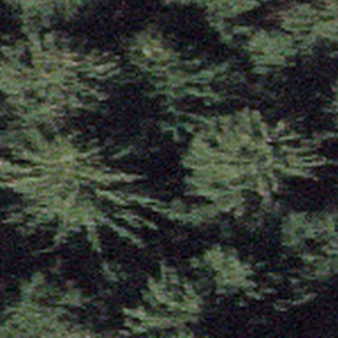
Label: other